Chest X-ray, PA view. Patient: 44 years old, sex F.
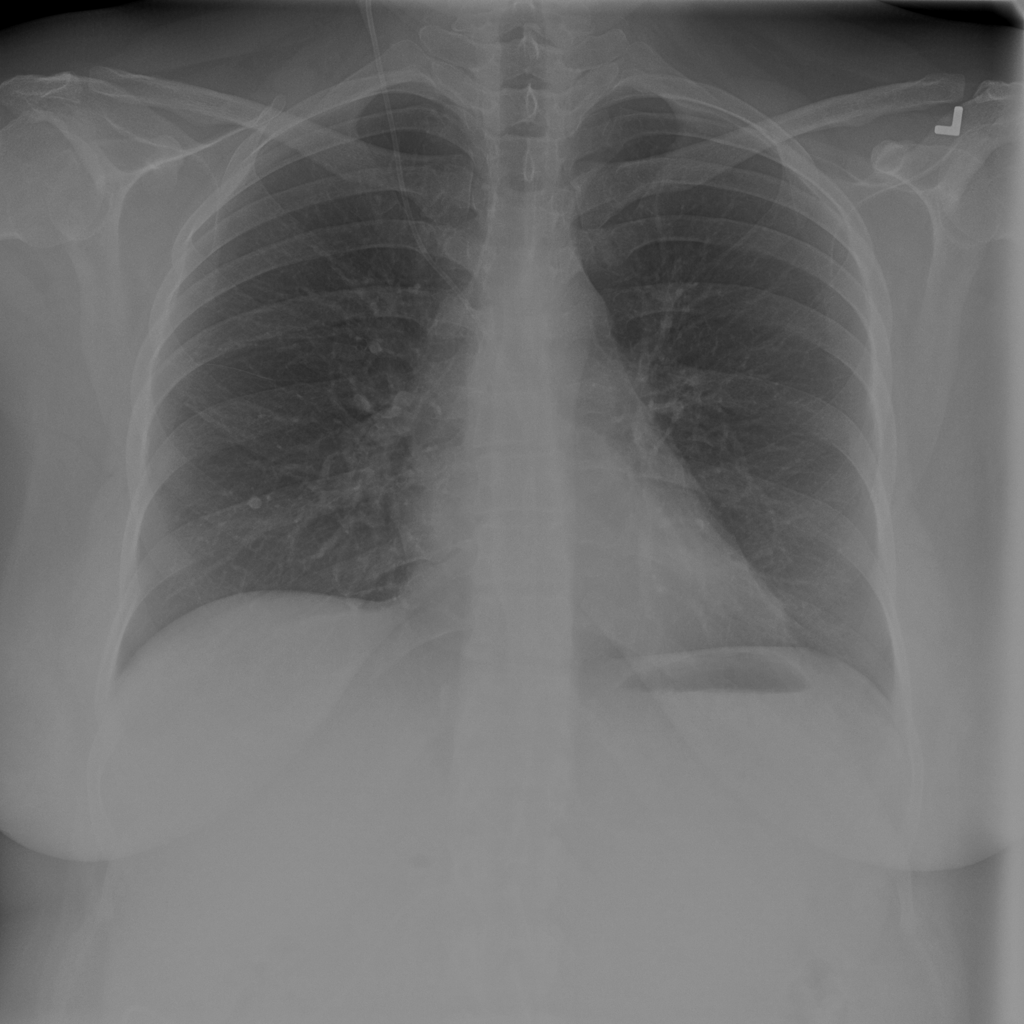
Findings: No Finding